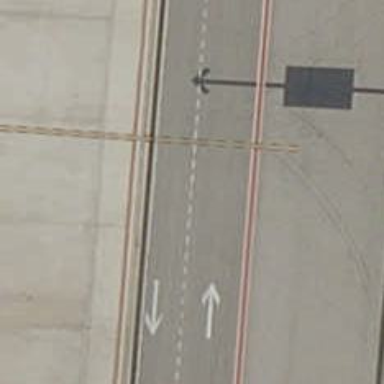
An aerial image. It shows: Airport parking position.